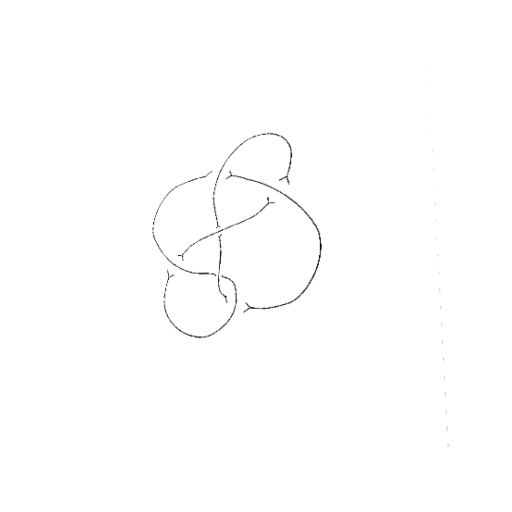
Crossing number: 6